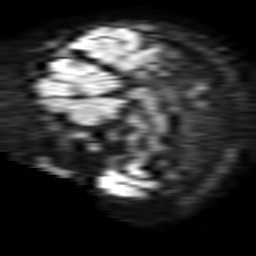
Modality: TRACE
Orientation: sagittal
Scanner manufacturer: philips
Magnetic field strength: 1.5 T
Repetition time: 3.393 s
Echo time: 0.06922 s